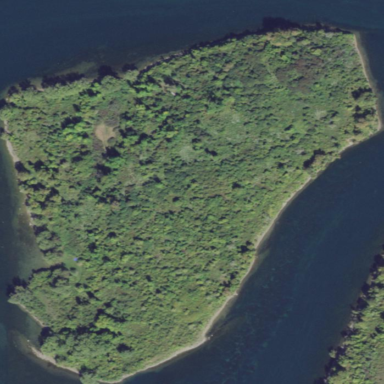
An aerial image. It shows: Islet covered with scrub vegetation.